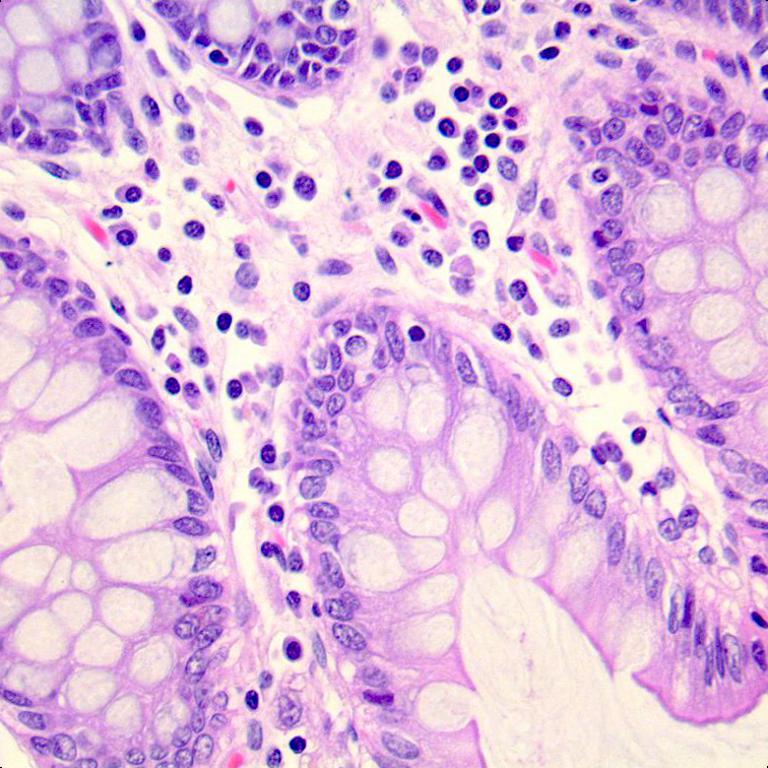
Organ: colon
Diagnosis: benign